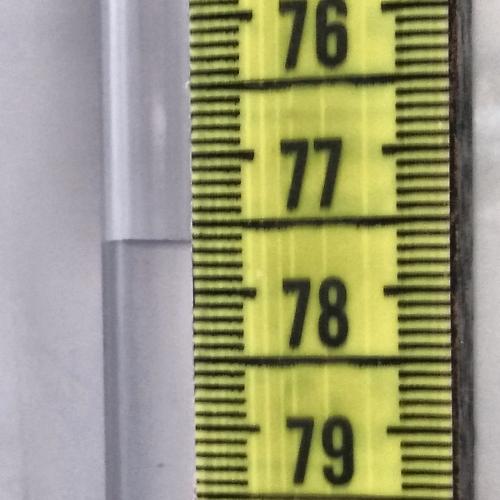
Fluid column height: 77.6 cm